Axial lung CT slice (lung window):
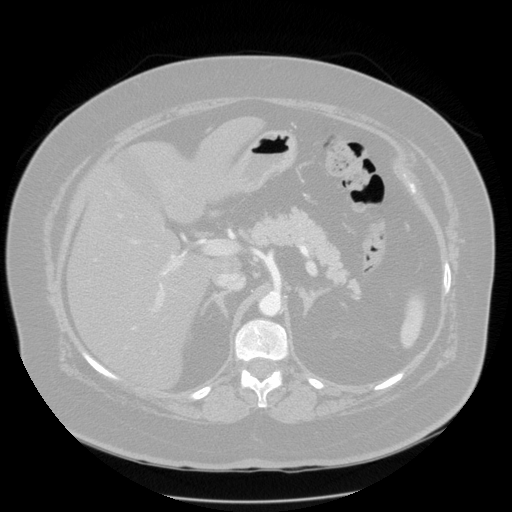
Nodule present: no